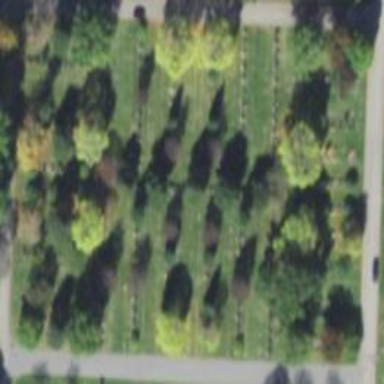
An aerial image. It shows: Historical memorial located in graveyard.